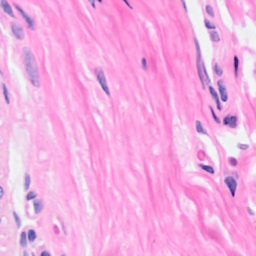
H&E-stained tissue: Breast